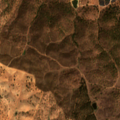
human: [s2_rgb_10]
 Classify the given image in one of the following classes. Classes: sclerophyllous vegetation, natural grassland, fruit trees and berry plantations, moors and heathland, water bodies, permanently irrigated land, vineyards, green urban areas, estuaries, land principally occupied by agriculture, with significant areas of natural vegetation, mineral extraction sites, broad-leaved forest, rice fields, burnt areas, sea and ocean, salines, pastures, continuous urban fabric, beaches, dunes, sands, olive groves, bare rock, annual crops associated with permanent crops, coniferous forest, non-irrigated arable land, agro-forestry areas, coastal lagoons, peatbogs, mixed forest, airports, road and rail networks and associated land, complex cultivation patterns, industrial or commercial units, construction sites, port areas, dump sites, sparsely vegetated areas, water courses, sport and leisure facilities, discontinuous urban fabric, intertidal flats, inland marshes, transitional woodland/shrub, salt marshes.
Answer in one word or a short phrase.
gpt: agro-forestry areas, broad-leaved forest, transitional woodland/shrub